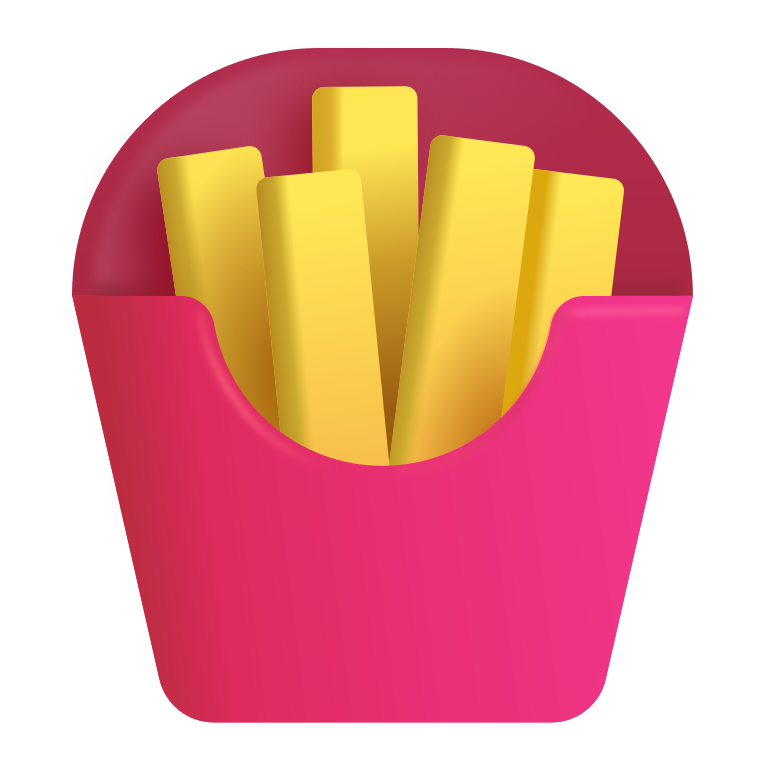
french fries color